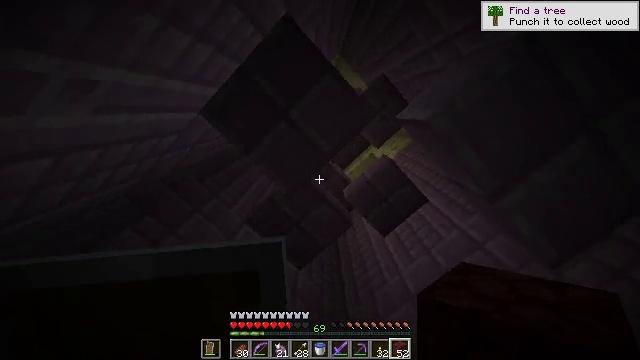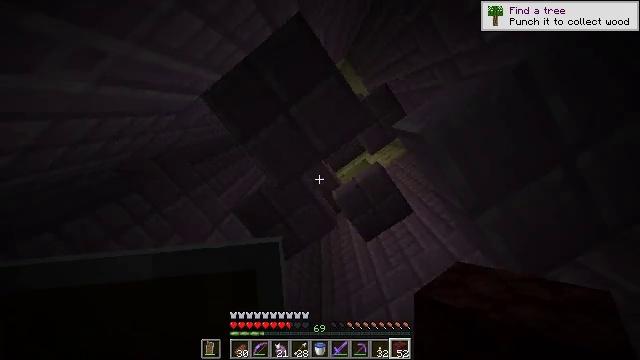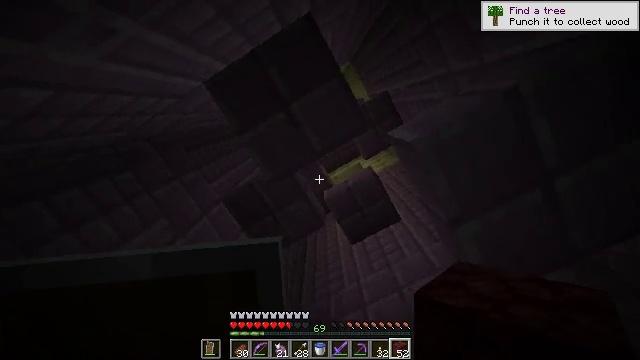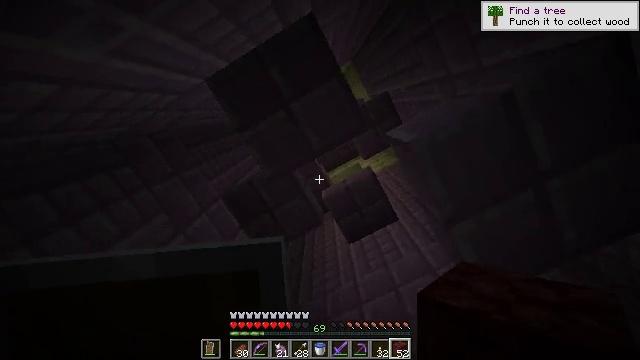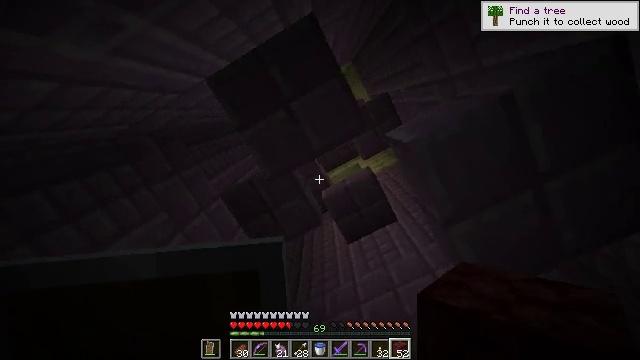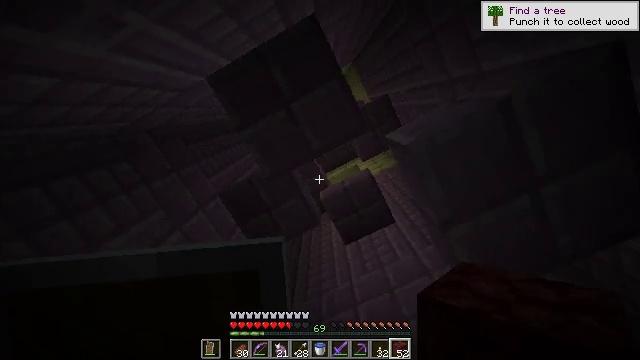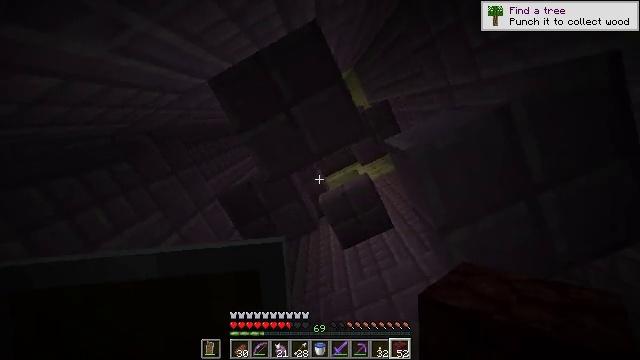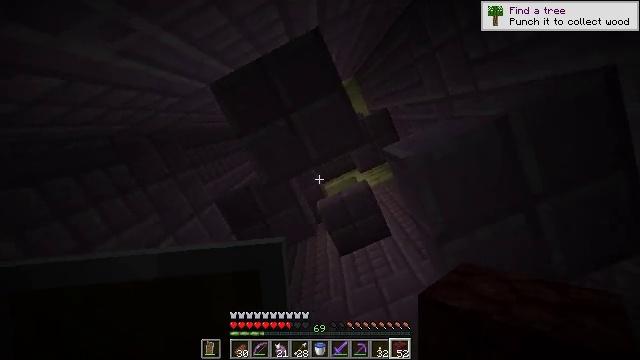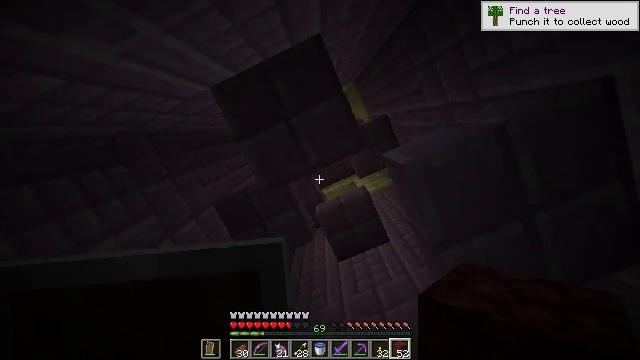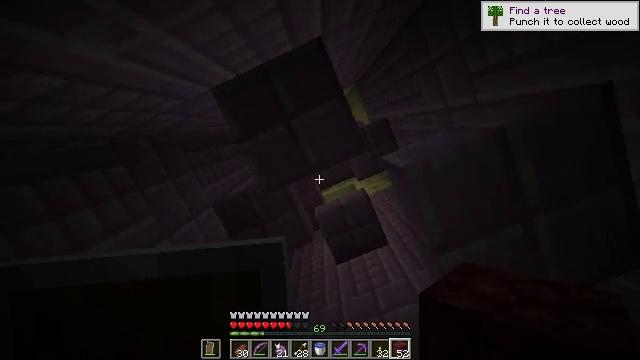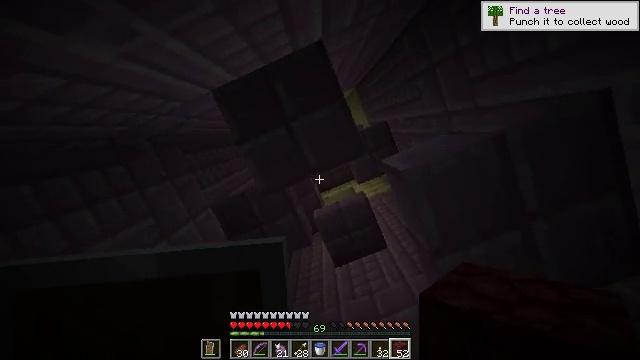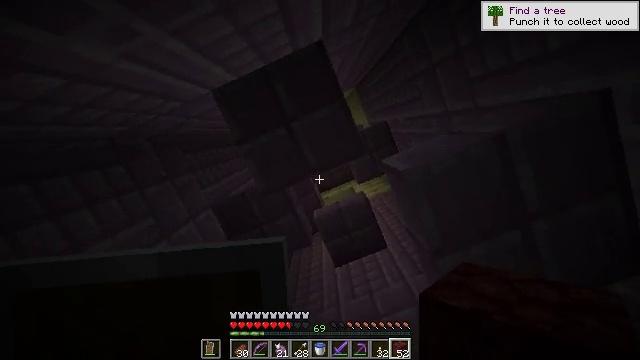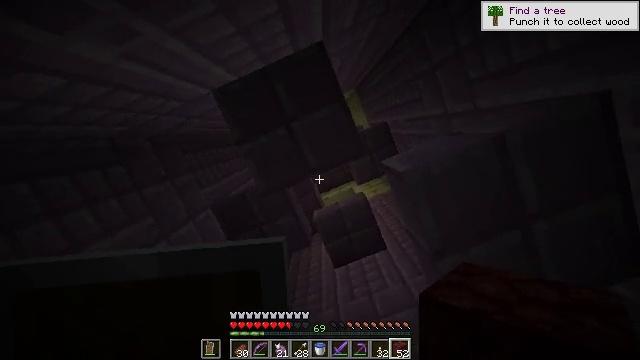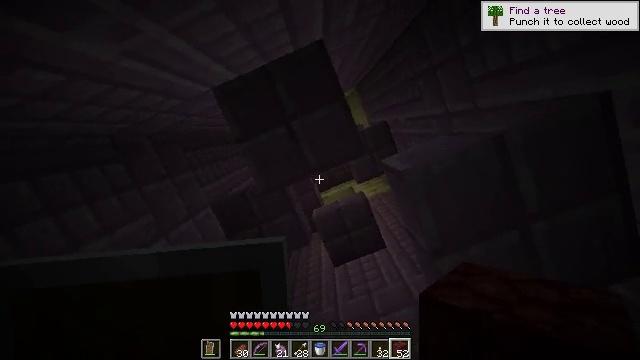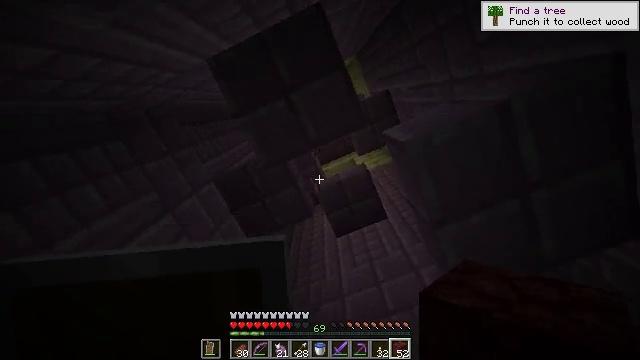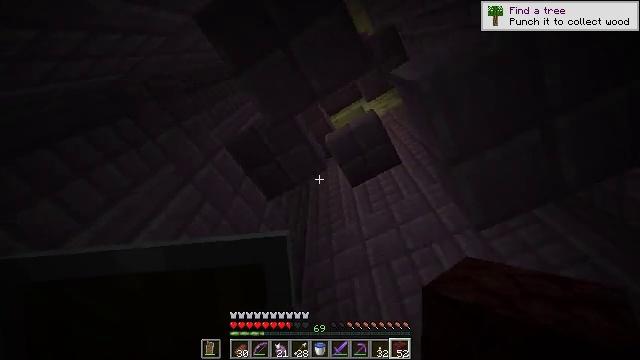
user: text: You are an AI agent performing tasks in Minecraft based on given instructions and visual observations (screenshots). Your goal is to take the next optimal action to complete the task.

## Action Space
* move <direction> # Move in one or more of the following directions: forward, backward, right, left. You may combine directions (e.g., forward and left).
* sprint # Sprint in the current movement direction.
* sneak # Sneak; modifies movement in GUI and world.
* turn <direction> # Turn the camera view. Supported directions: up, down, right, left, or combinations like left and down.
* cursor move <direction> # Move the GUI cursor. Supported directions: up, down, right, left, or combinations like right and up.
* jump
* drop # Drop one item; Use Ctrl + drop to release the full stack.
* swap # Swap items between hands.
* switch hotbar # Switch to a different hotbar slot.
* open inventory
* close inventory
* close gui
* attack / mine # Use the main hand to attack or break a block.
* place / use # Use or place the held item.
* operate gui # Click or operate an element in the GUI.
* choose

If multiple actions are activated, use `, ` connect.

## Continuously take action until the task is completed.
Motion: motion action
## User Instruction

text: Mine the purpur slab in the End city.
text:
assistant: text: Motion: sneak, turn right
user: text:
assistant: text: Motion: sneak, turn right
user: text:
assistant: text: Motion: sneak, turn right
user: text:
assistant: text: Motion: sneak
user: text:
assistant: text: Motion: sneak, turn right
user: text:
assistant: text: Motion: sneak
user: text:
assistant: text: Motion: sneak, turn right and up
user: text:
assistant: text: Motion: sneak, turn right and up
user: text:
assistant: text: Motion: sneak
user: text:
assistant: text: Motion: sneak
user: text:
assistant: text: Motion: sneak
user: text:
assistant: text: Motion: sneak
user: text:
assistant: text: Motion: sneak
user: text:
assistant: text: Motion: sneak, turn left and down
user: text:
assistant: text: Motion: sneak, turn left and down
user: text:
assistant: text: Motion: sneak, turn left and down
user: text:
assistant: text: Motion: sneak, turn left and down
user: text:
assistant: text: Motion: turn left and down
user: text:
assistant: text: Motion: turn left and down
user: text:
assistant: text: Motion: turn left and down
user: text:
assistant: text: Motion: turn left and down
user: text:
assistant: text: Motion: turn left and down
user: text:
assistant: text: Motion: turn down
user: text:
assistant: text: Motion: no_op
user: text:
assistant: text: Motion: turn down
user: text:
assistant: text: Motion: turn down
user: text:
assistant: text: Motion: turn down
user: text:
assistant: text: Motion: no_op
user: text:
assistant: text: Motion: turn left
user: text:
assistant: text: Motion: no_op